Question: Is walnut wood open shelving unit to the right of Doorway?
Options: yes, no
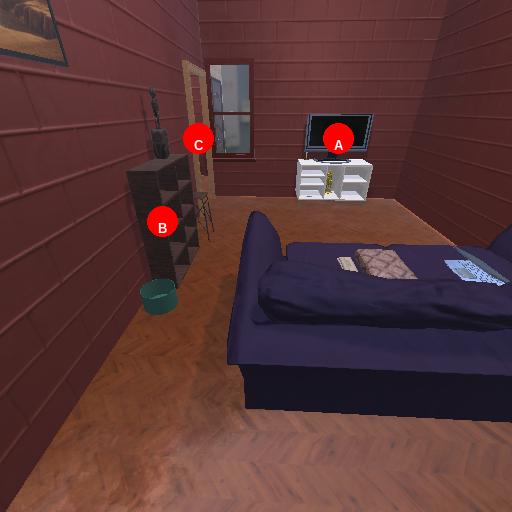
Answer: yes